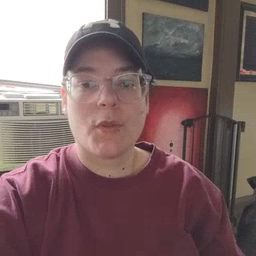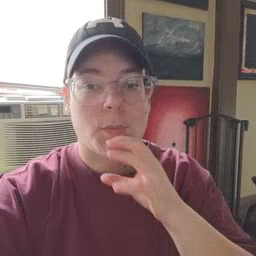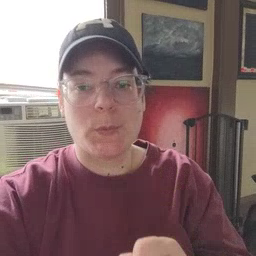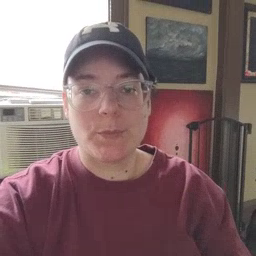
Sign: old